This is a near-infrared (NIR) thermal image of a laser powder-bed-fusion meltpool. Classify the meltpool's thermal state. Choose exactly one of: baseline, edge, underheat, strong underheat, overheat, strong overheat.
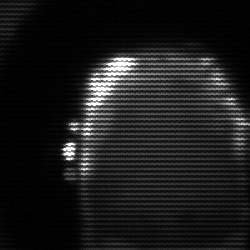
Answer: baseline